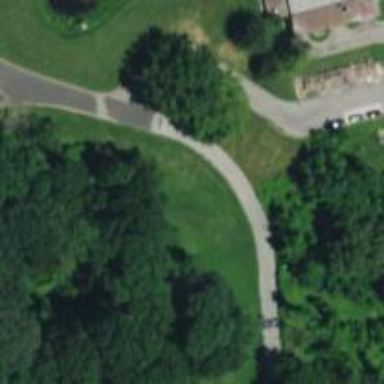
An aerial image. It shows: Disc golf hole.